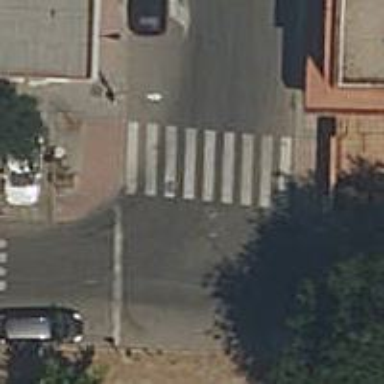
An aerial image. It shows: Marked road crossing.